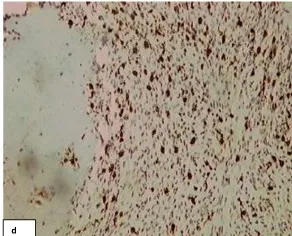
Photomicrography after applying immunohistochemical stains revealing. S100 stain also revealed focal staining in stromal cells.
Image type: pathology (immunostaining)